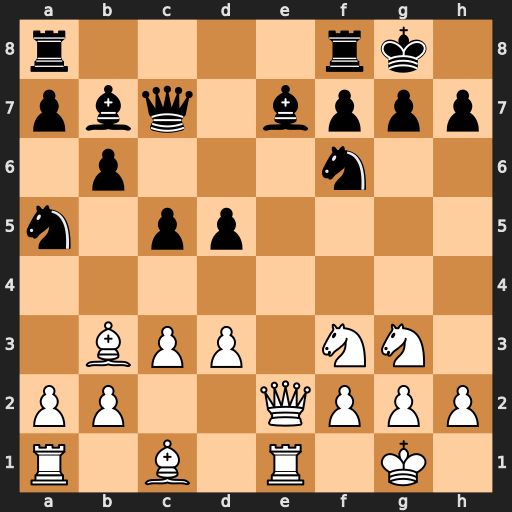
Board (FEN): r4rk1/pbq1bppp/1p3n2/n1pp4/8/1BPP1NN1/PP2QPPP/R1B1R1K1
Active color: w
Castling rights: -
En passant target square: -
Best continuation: Qxe7 Qxe7 Rxe7